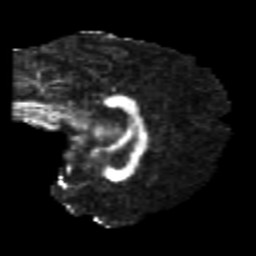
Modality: FA
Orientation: sagittal
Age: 25
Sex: female
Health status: healthy
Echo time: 0.074 s